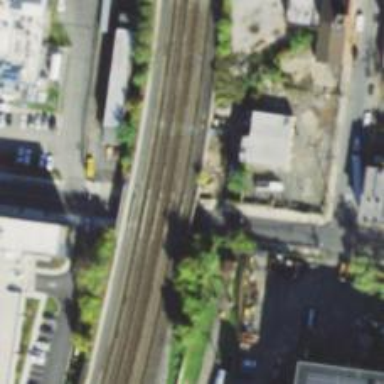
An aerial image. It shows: Railway bridge leading to railway yard.